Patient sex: M
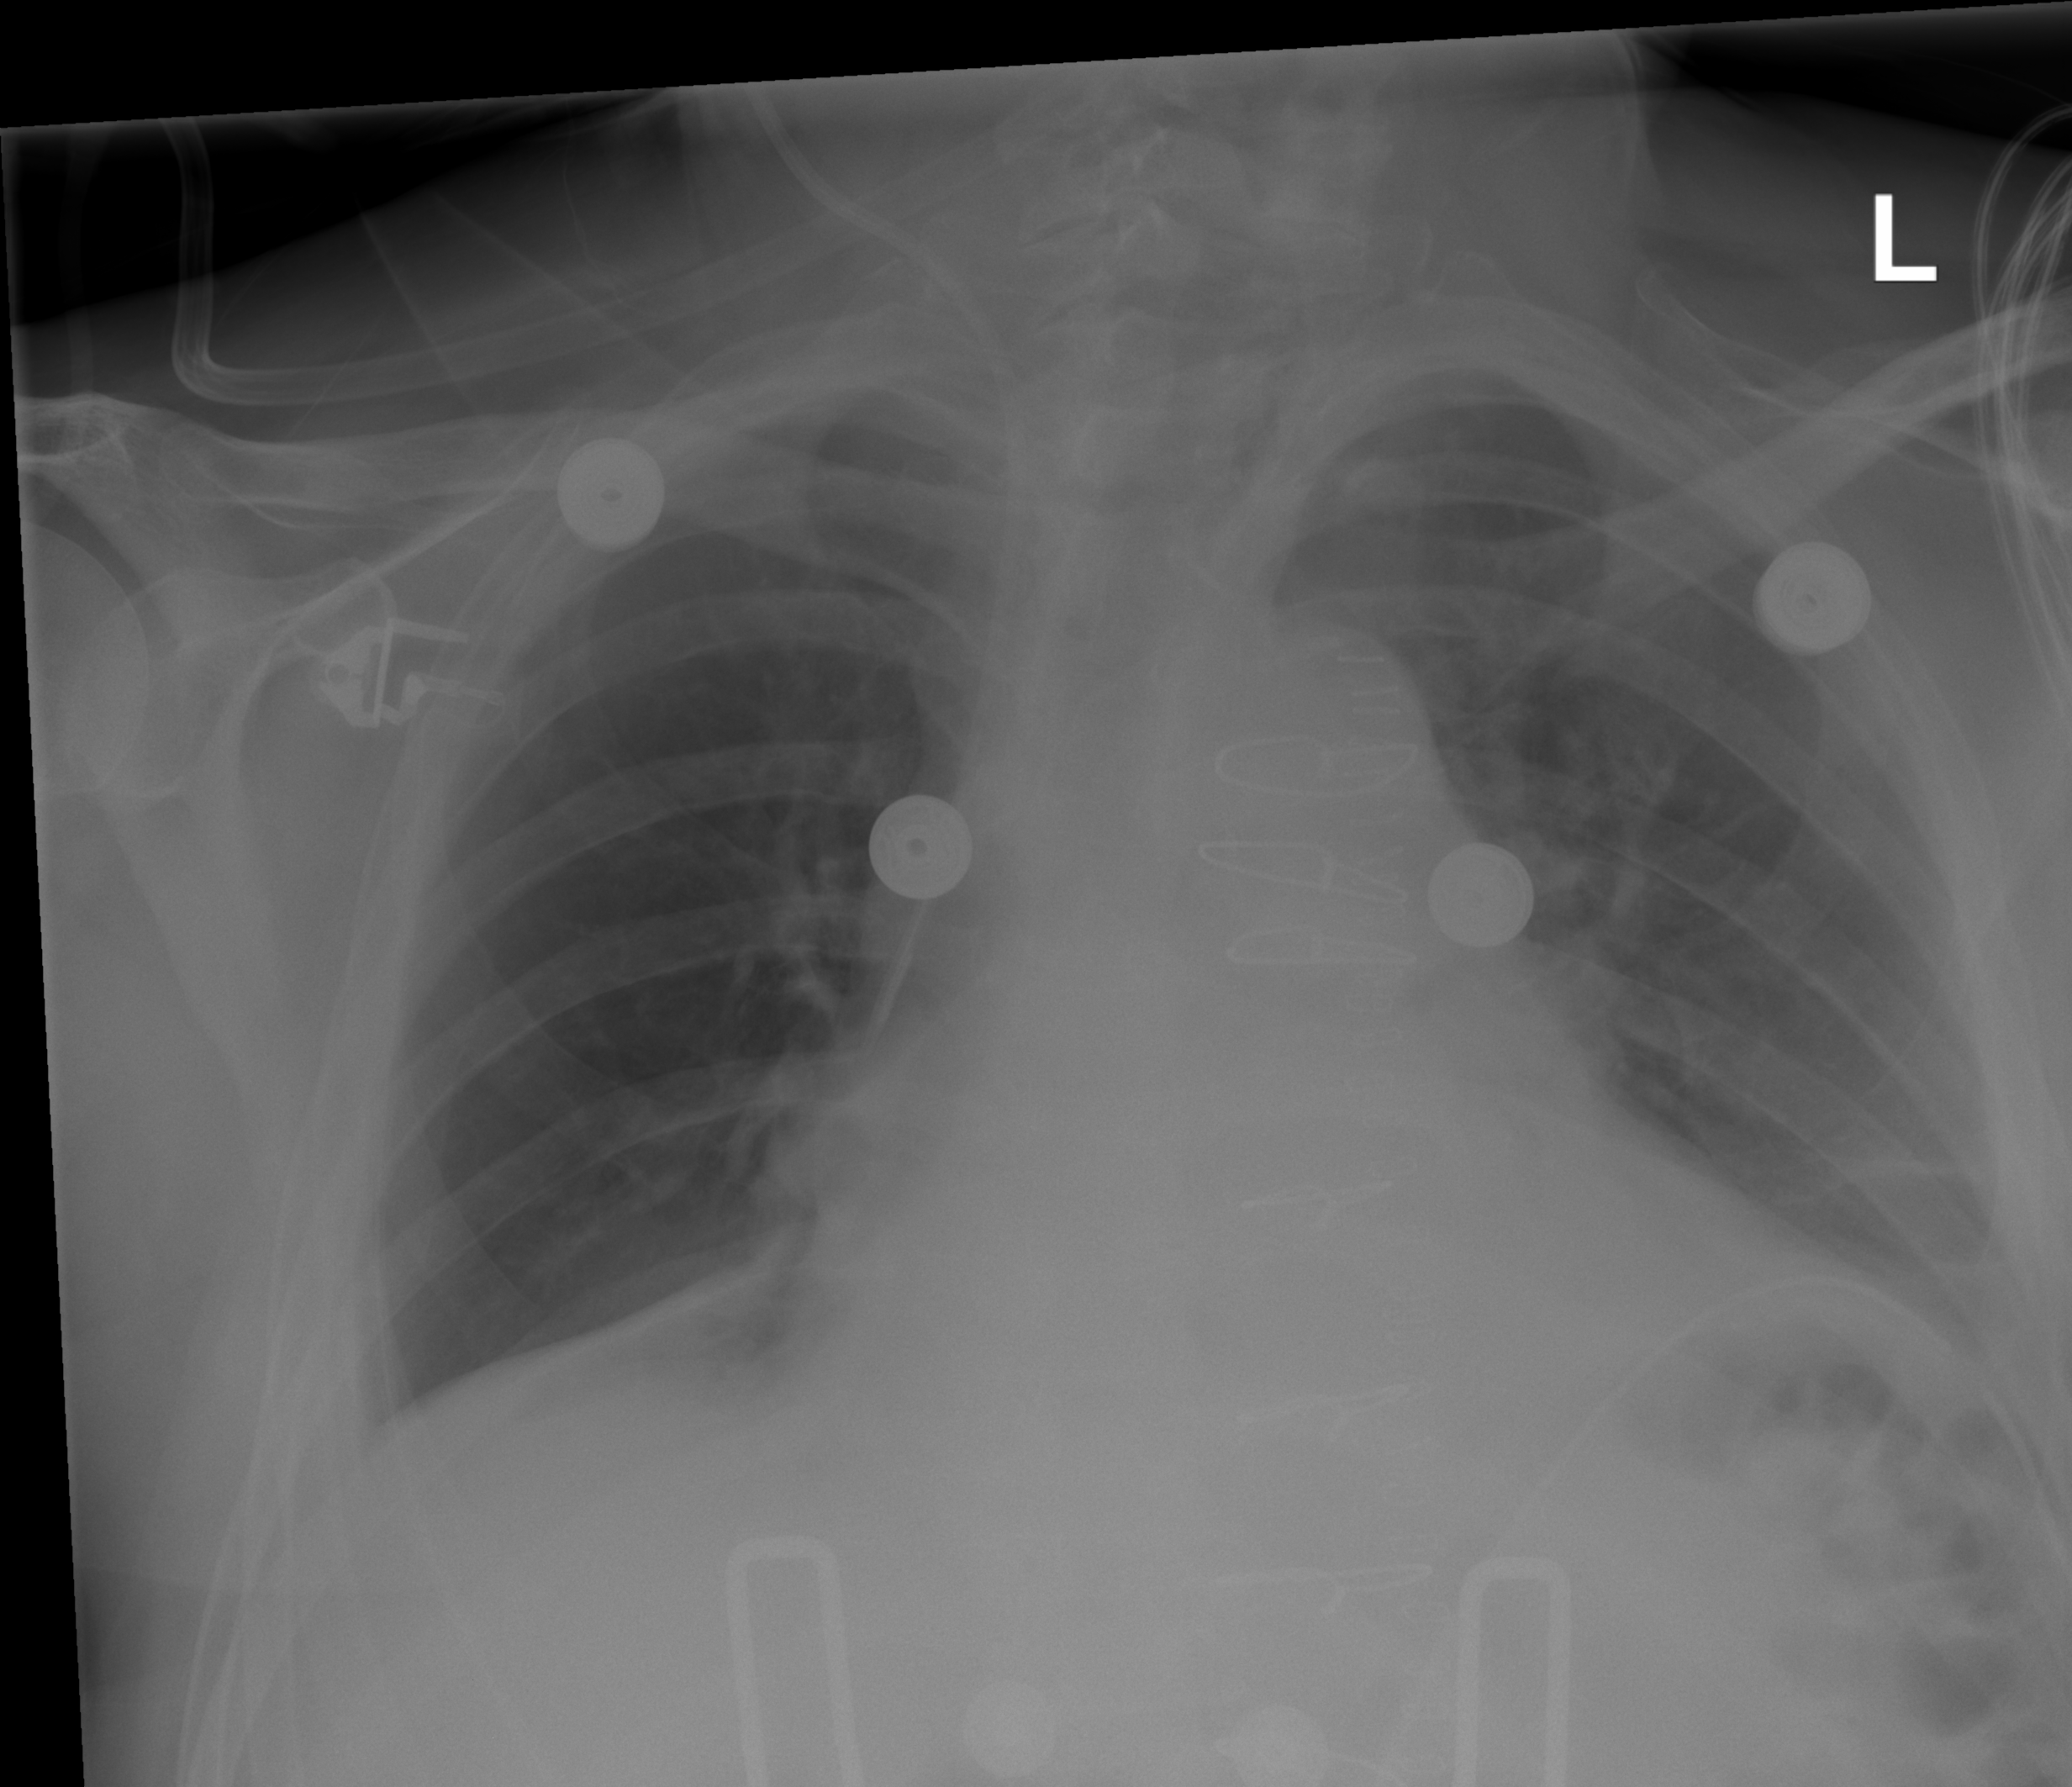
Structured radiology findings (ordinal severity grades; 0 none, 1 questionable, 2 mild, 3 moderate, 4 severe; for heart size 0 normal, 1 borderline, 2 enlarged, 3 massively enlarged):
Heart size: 2
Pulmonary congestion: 0
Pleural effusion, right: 0
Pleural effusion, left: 0
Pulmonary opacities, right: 0
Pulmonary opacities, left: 1
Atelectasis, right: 0
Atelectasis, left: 2